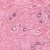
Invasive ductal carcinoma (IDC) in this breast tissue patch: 0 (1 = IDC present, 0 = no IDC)